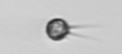
Label: Acanthoica_quattrospina